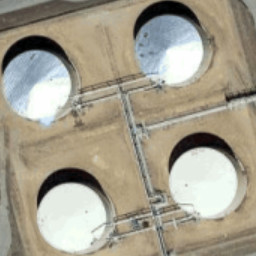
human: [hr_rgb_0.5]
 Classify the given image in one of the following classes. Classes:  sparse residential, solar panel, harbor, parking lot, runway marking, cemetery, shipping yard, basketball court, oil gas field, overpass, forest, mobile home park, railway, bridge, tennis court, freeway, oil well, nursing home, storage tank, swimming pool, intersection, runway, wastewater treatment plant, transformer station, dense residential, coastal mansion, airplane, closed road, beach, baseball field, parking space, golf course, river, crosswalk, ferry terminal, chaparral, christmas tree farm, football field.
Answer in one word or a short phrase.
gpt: storage tank